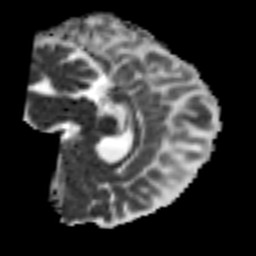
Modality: MD
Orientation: sagittal
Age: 39
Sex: female
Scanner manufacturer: siemens
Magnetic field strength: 3 T
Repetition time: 7.3 s
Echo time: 0.087 s